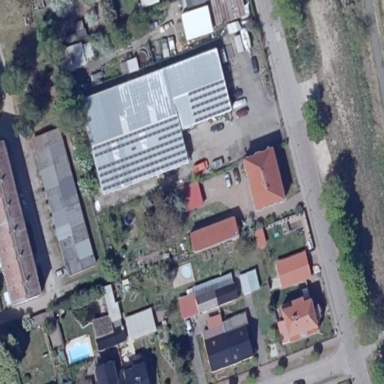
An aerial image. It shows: Commercial building.